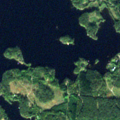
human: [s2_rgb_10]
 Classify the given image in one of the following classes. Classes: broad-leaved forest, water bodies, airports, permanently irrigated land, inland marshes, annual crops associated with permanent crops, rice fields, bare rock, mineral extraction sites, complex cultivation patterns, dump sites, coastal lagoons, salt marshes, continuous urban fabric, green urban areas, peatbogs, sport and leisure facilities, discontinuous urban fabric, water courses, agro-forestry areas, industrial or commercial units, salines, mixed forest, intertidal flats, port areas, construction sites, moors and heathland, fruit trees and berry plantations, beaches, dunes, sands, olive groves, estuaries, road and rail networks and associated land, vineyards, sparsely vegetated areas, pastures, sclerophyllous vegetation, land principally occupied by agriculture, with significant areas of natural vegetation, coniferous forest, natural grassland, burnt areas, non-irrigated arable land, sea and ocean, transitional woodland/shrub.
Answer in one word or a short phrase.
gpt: coniferous forest, mixed forest, water bodies